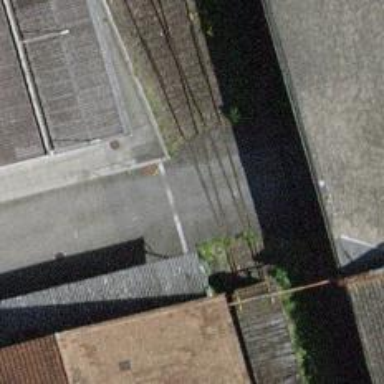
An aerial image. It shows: Railway yard.